Question: When I do:
'''
public class Employee
{
public int exp;
}
class Program
{
static void Main(string[] args)
{
Employee o1 = new Employee();
o1.exp = 3;
lock (o1)
{
//I am here
}
}
}
'''
and get memory of o1 (address is 0x022cf940):

I realized couple of things mentioned below:
1. Green rectangle is sync block, which is 12
2. Blue rectangle is 4 byte address of type
3. Red rectangle is 4 byte integer, which is 3;
Question: Where is the space of sync blocks and how can I find it?
What does "12" stand for?
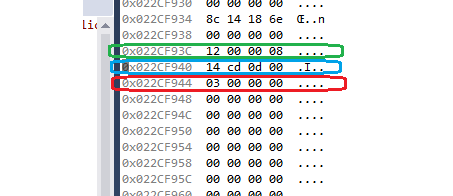
Answer: The sync block has more than one use. It can store the value of Object.GetHashCode() so that an object always returns the same hash code when GetHashCode() is called again. It can store the ID of the owner thread of a statement. It has several dedicated bits, like indicating that the finalizer for an object has been run. And it can store a handle to an allocated sync block, necessary when a thread both called GetHashCode used lock and the info can't fit in the sync block anymore. It is very heavily micro-optimized.
Your case is the simple case, only was called and none of the dedicated bits are turned on. So you see the owner of the lock, 0x12 = 18 is the Thread.ManagedThreadId of the thread that owns the lock. That can come in pretty doggone handy when you ever need to troubleshoot a deadlock.
You can make the debugger display a bit easier to interpret when you right-click the window and select "4-byte Integer". The blue rectangle is the method table pointer for the object (aka "type handle"). It indicates the type of the object, Object.GetType() uses it. The red rectangle is where the object starts storing its fields. Since yours only has the 'exp' field and its type is Int32, you can see 3 back.